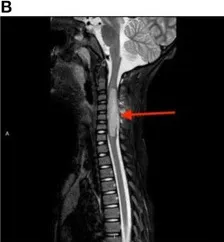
Perioperative magnetic resonance imaging. And slightly hyperintensity on T2-weighted imaging.
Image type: radiology (mri)